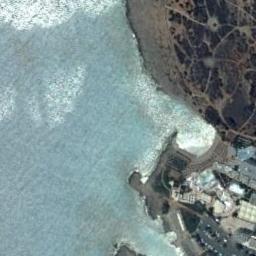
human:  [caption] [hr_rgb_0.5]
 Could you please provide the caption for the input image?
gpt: The type of beach is rocky coast, And the beach has a headland and some buildings arranged neatly on the beach .

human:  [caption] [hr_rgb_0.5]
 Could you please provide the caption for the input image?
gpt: There is a lot of vegetation around the beach .

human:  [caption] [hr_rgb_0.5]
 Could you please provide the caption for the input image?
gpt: There are many buildings and trees beside the beach .

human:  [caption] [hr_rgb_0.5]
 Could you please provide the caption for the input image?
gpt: White water and flaked green spaces and houses .

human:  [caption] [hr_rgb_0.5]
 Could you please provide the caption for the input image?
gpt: Many buildings  are beside the beach .